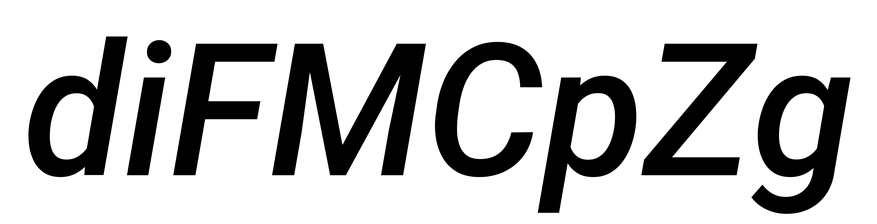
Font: Roboto-Italic_Medium_Italic